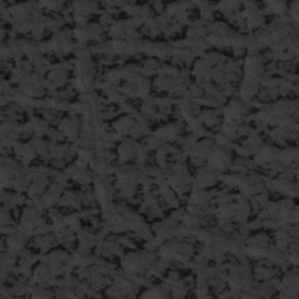
Label: frost